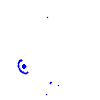
Particle: pion